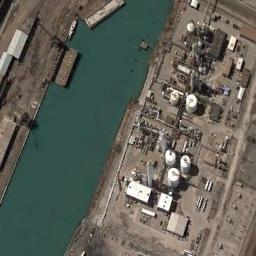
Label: storage_tank